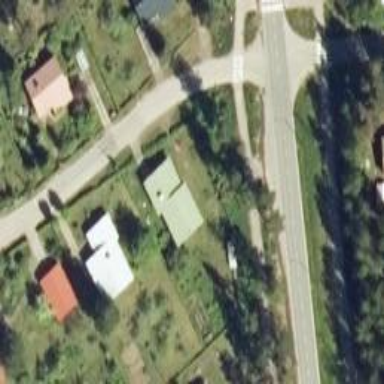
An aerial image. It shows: Cycleway.